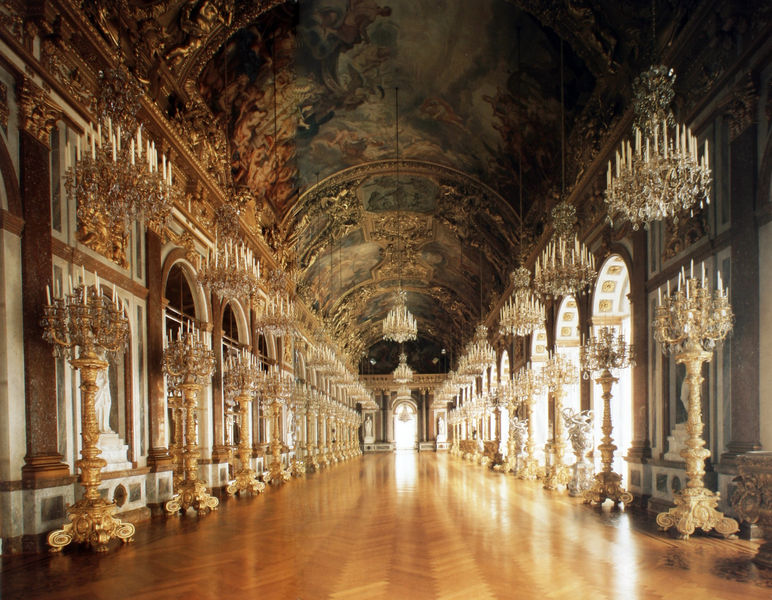
Titel: Große Spiegelgalerie
Künstler: Georg Dollmann
Standort: Herrenchiemsee
Institution: Schloss Herrenchiemsee
Schlagwörter: blau, gemälde, schatten, braun, fenster, frankreich, hell, holz, licht, tür, weiss, schloss, malerei, barock, sockel, spiegel, türbogen, spiegelung, kirche, boden, gold, decke, rokoko, bogen, türen, parkett, pilaster, saal, kuppel, hohe, könig, glanz, ornamente, kerzen, kronleuchter, leuchter, lüster, durchgang, hoch, tor, leuchten, galerie, halle, wände, fussboden, gang, gewölbe, dom, flur, pracht, kapitelle, kerzenständer, kerzenleuchter, statuen, kristall, fresken, ausgang, deckengemälde, fresko, verzeirung, kandelaber, öffnungen, nischen, versailles, deckenmalerei, wölbung, versaille, luster, deckenfresko, spiegelsaal, korridor, prunksaal, deckenbemalung, versai, protz, kronmleuchter, spielgelsaal, kristallluster, abendssal, piegeln, ersailles